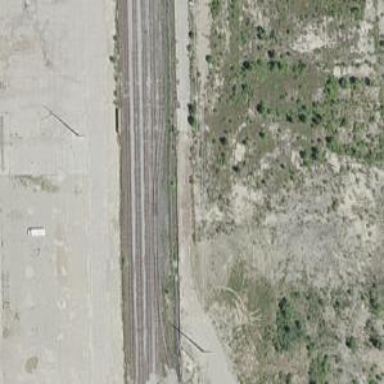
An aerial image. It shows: Railway siding with rails.